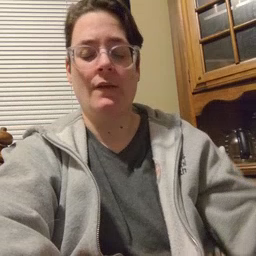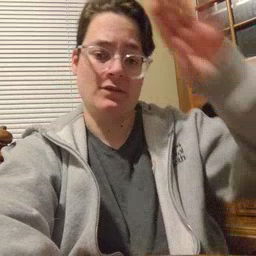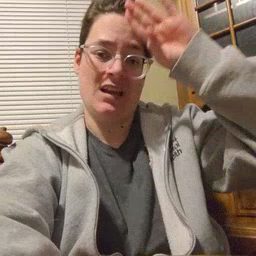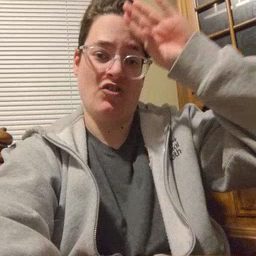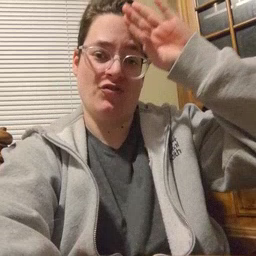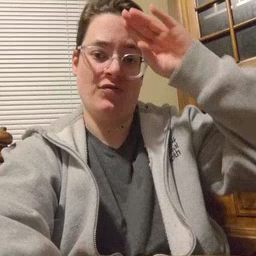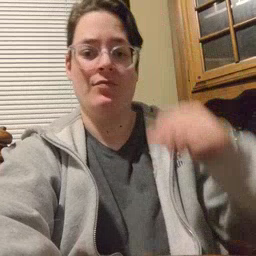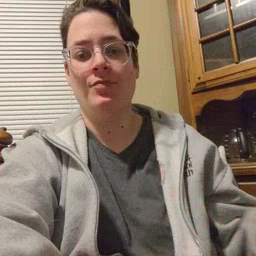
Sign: fireman